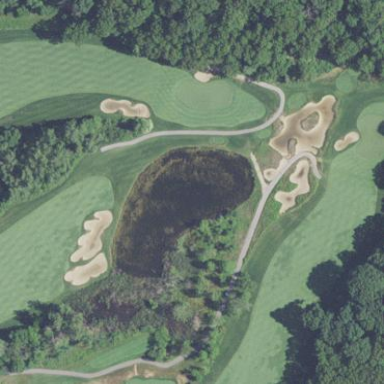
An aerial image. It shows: Water hazard on golf course. The hazard is natural water feature.